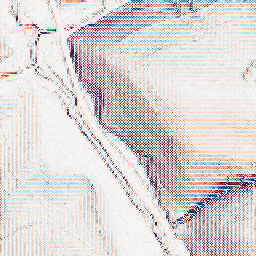
Category: wavelet
Decomposition family: wavelet_dwt
Decomposition parameters: wavelet: haar
level: 1
Upsampling method: quadratic
Upsampling parameters: scale: 2
Upsampling scale: 2